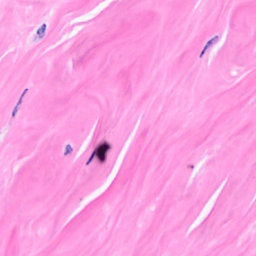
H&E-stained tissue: Breast